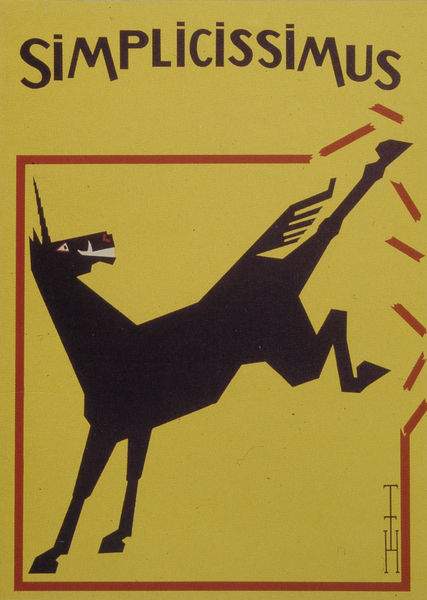
Titel: Einhorn - Plakat für den "Simplicissimus"
Künstler: Thomas Theodor Heine
Standort: München
Institution: Stadtmuseum
Schlagwörter: weiß, gelb, braun, ohr, schwarz, zeichnung, rot, beige, augen, rahmen, hals, horn, signatur, auge, blatt, ohren, esel, pferd, reiter, umrandung, huf, hufe, mähne, schwanz, schweif, sprung, lächeln, schrift, enge, schriftzug, jugendstil, striche, lachen, bayern, rechteck, münchen, kontur, simplicissimus, monogramm, titel, illustration, satire, text, zeitschrift, zeitung, plakat, titelblatt, hufen, deckblatt, heft, magazin, titelbild, heine, ross, nüstern, nüster, durchbruch, journal, ausbruch, auskeilen, ausschlagen, austritt, cheval, einhorn, gebiß, lacht, rand zerstören, ros, roter rahmen, satiremagazin, sprengen, tritt, tt heine, befreiung